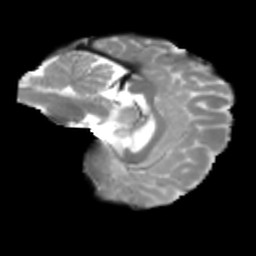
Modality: T2w
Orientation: sagittal
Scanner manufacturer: siemens
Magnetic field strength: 3 T
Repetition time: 4 s
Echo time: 0.0594 s